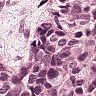
Metastatic tissue present: yes